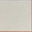
Piece: xx